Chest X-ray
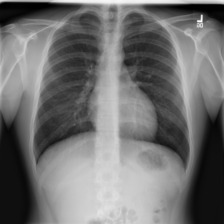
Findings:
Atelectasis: negative
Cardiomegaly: negative
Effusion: negative
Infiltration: negative
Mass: negative
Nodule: negative
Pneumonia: negative
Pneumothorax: negative
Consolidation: negative
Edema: negative
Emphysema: negative
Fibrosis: negative
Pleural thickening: negative
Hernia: negative